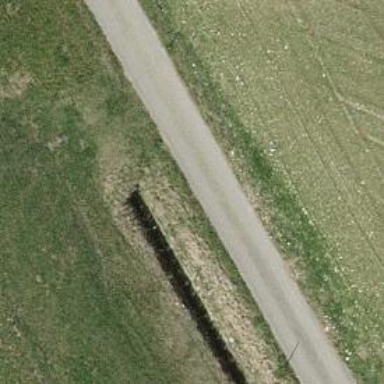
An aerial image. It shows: Culvert tunnel.